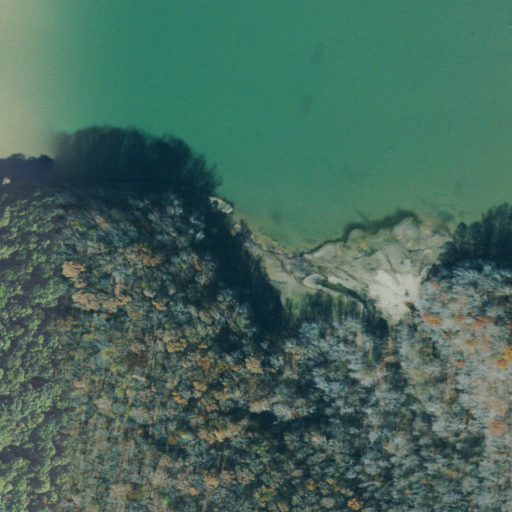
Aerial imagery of valley in Tennessee named Mint Spring Hollow containing open water, deciduous forest, woody wetlands, mixed forest, and herbaceous wetlands